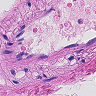
Metastatic tissue present: no